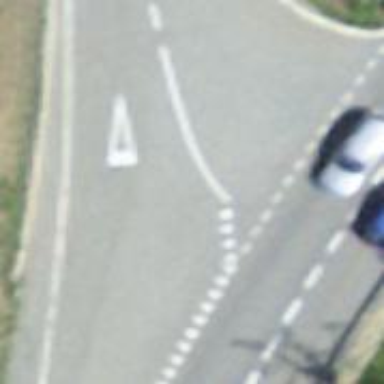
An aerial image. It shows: Road with "give way" sign.